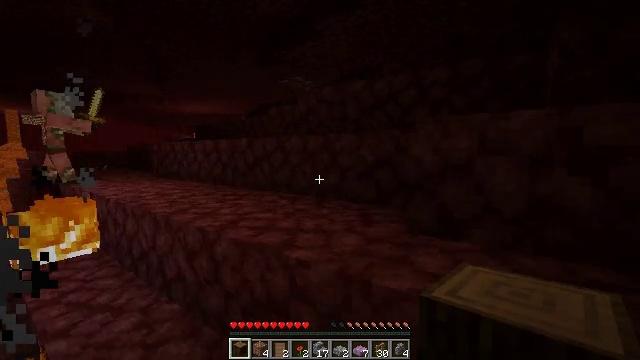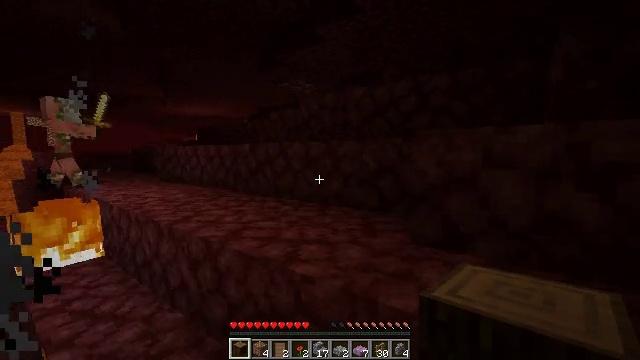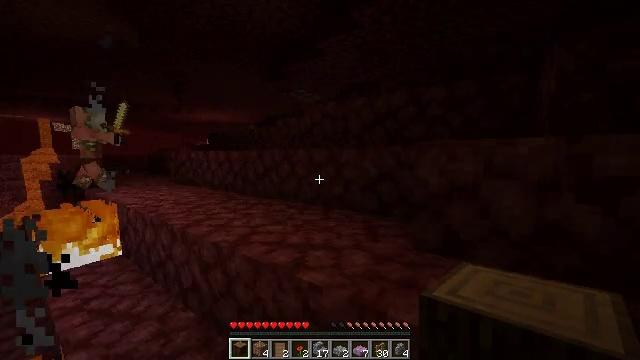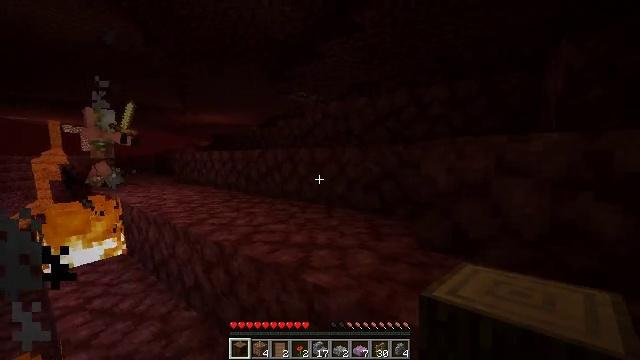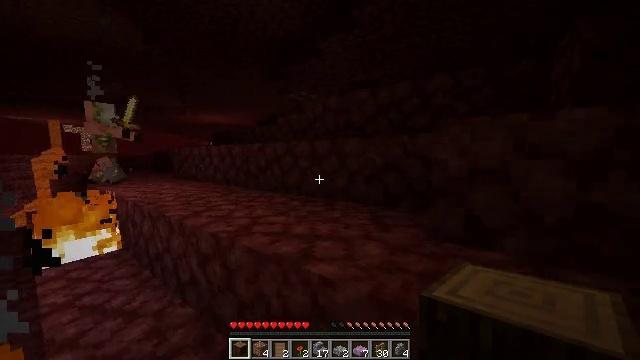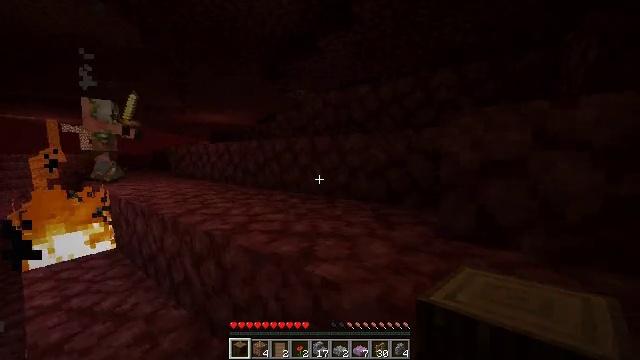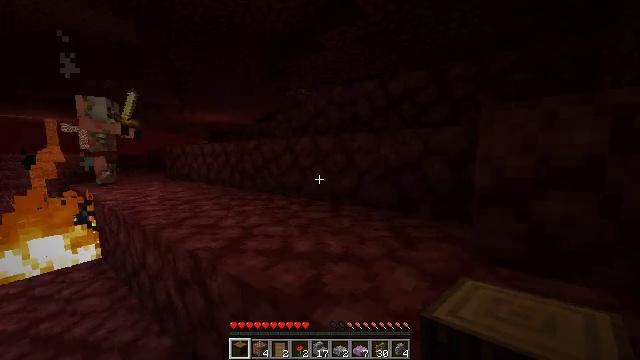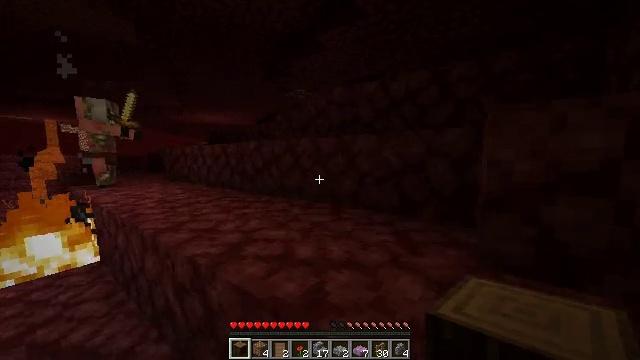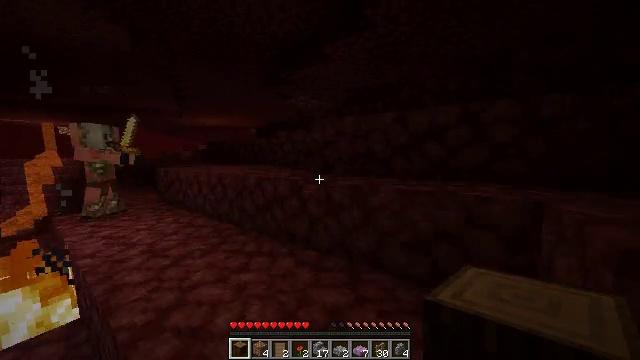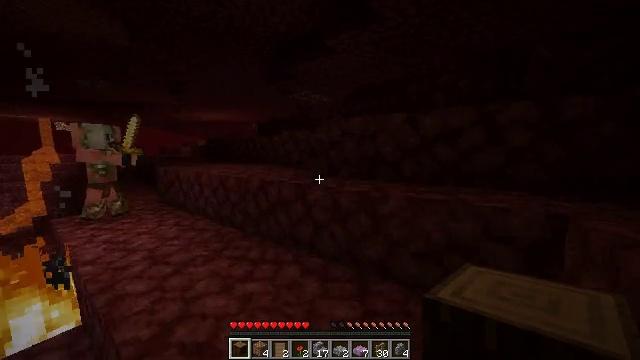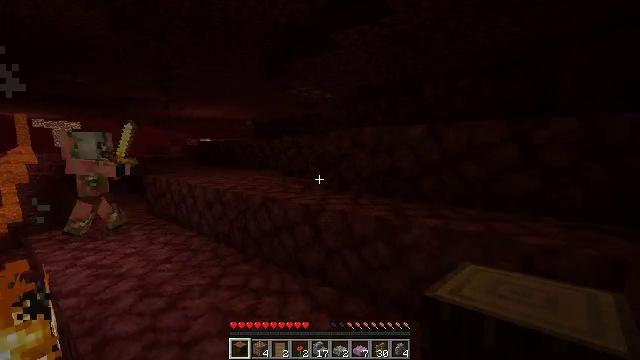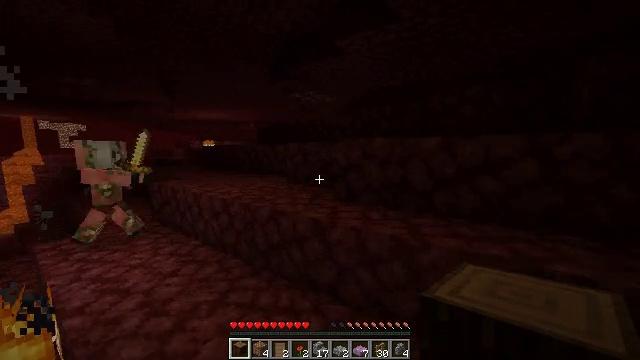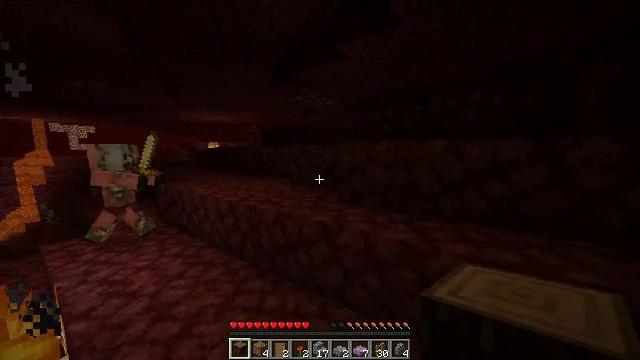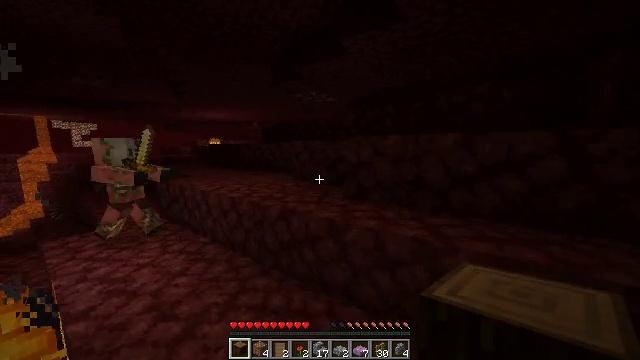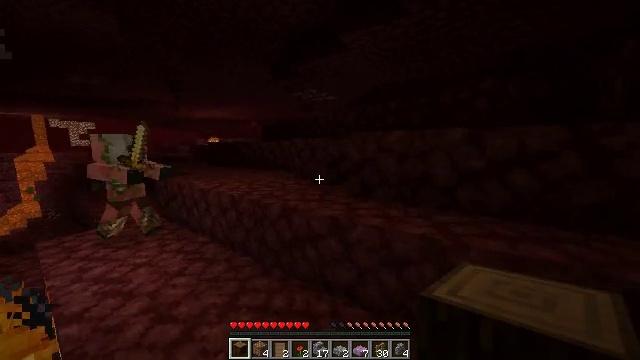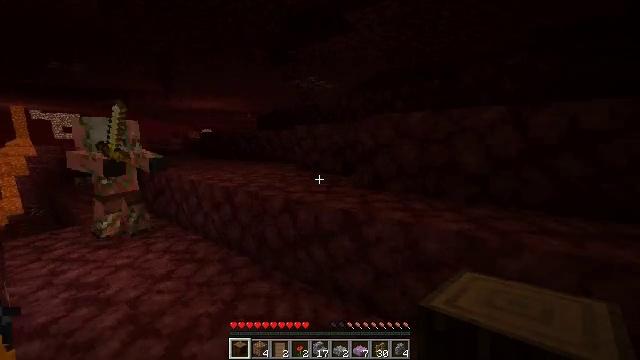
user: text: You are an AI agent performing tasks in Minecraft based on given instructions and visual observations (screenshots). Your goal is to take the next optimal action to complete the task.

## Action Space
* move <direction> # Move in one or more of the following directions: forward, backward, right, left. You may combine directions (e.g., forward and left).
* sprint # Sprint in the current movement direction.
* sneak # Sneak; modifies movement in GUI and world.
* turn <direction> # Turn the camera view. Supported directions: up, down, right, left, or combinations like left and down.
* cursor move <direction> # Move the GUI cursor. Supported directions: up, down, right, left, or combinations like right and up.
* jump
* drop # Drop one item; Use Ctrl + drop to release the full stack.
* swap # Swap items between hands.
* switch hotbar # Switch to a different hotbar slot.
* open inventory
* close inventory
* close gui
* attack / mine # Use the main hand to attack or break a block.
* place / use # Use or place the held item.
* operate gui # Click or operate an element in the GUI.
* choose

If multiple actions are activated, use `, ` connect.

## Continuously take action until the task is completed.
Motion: motion action
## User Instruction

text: Put out the fire.
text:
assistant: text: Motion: move forward, sprint, jump
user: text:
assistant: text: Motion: move forward, sprint, jump
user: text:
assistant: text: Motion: move forward, sprint, jump
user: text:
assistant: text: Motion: move forward, sprint, jump
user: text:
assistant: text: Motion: move forward, sprint, jump
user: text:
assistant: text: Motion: move forward, sprint, jump
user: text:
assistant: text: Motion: move forward, sprint, jump
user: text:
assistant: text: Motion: move forward, sprint, jump
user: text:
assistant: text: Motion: move forward, sprint, turn down, jump
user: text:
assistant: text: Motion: move forward, sprint, jump
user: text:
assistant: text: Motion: move forward, sprint, jump
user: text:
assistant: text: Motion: move forward, sprint, jump
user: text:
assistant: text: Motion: move forward, sprint, jump
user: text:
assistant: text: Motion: move forward, sprint, jump
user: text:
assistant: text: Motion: move forward, sprint, turn down, jump
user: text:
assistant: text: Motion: move forward, sprint, turn down, jump
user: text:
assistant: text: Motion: move forward, sprint, jump
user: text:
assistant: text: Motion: move forward, sprint, jump
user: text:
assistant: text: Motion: move forward, sprint, turn down, jump
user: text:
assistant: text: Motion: move forward, sprint, turn down, jump
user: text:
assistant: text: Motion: move forward, sprint, turn down, jump
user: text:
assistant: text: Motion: move forward, sprint, jump
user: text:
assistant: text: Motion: move forward, sprint, jump
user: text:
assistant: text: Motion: move forward, sprint, jump
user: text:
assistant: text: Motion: move forward, sprint, turn down, jump
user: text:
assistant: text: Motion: move forward, sprint, turn right, jump
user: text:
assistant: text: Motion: move forward, sprint, turn right, jump
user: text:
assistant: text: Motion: move forward, sprint, turn right, jump
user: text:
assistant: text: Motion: move forward, sprint, jump
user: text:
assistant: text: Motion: move forward, sprint, jump